Aerial crown-view tile of a tropical tree (Barro Colorado Island, Panama), acquired 20240611:
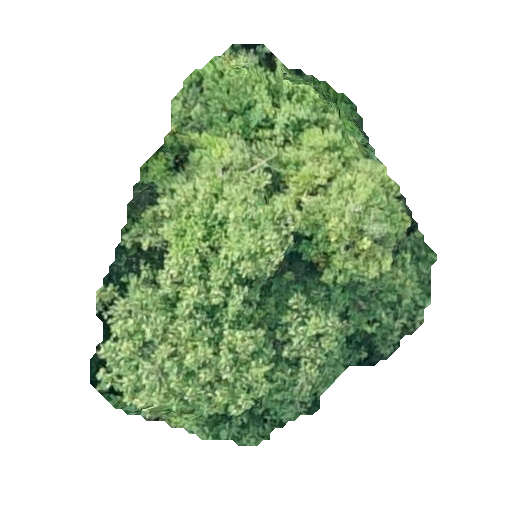
Species: Dipteryx oleifera
GBIF accepted scientific name: Dipteryx oleifera
Crown area: 144.373 m²